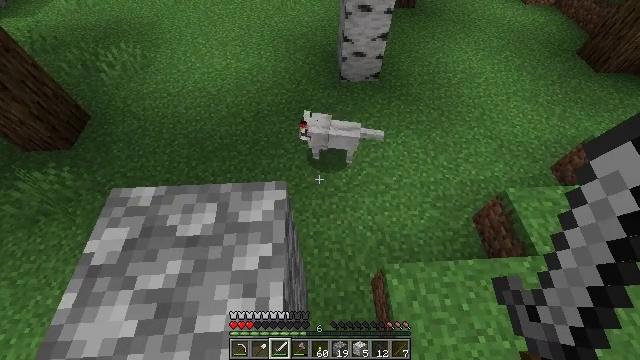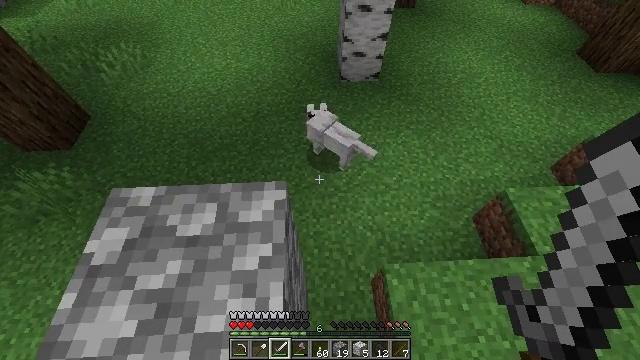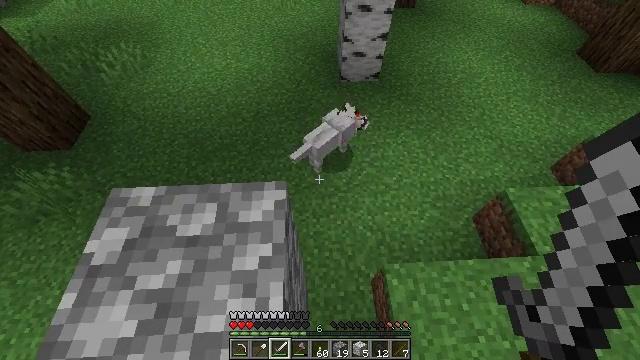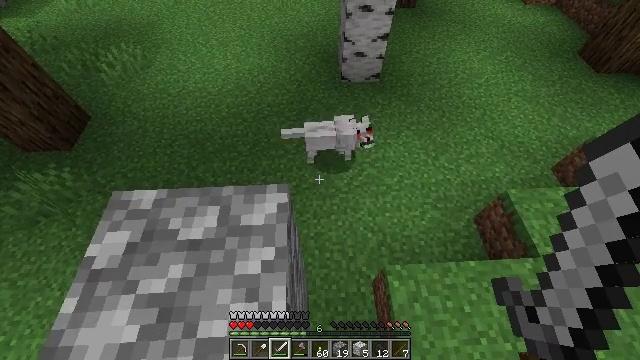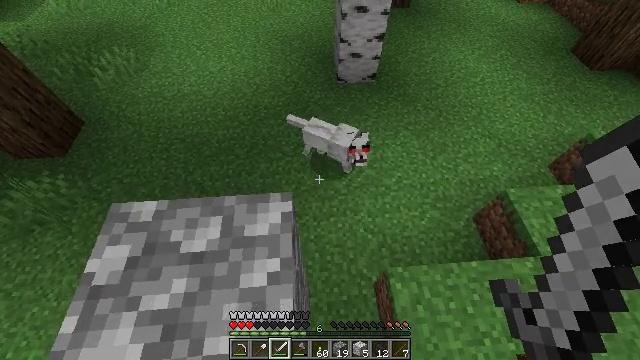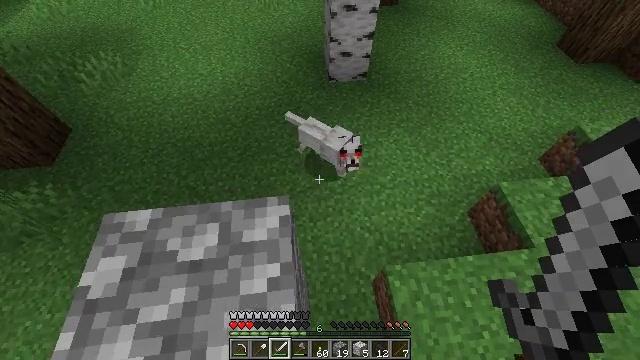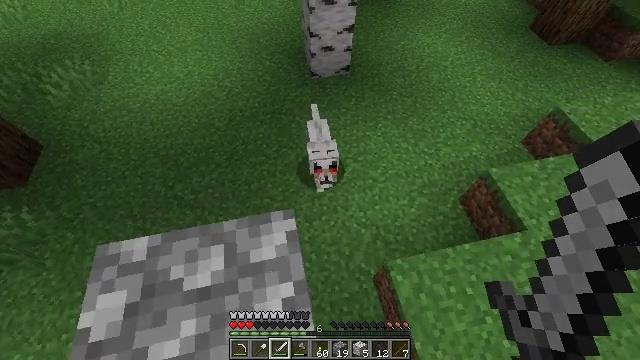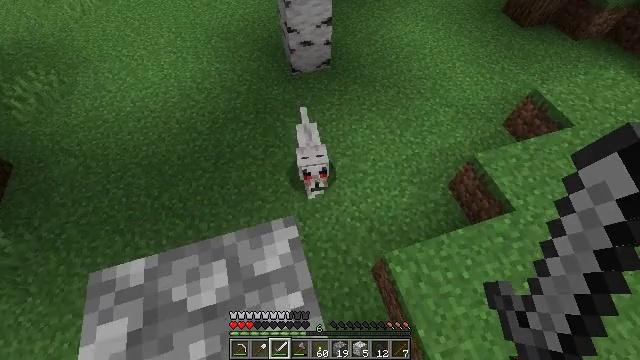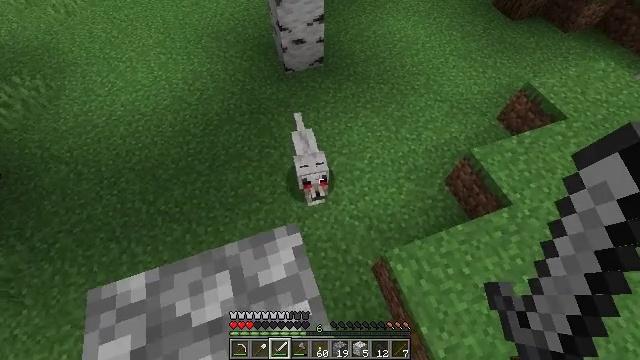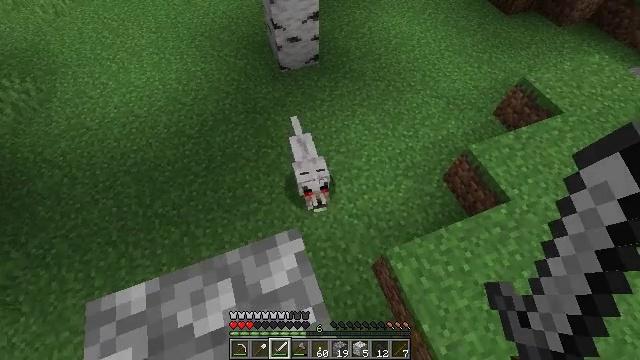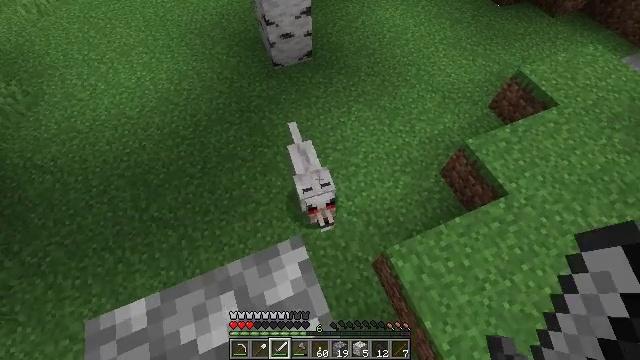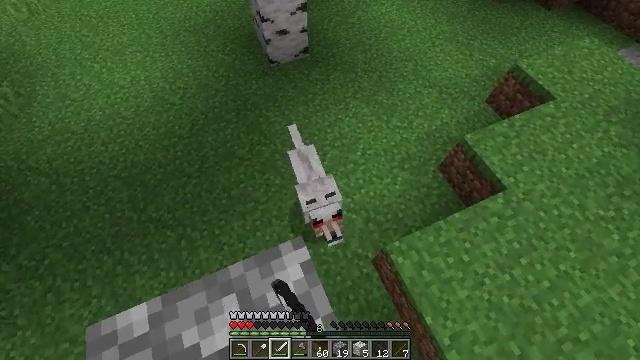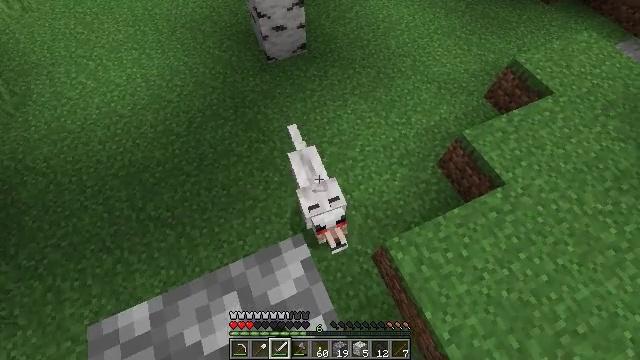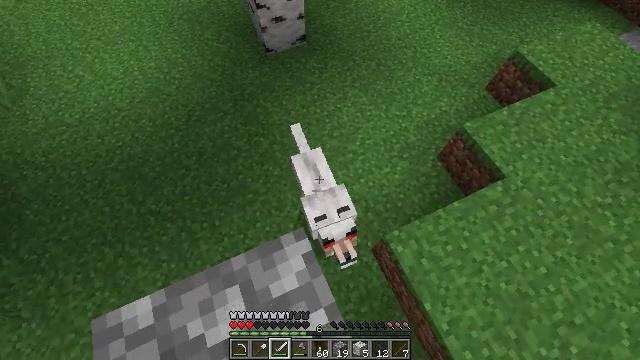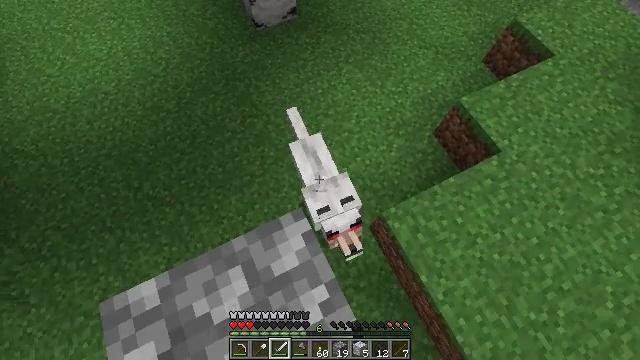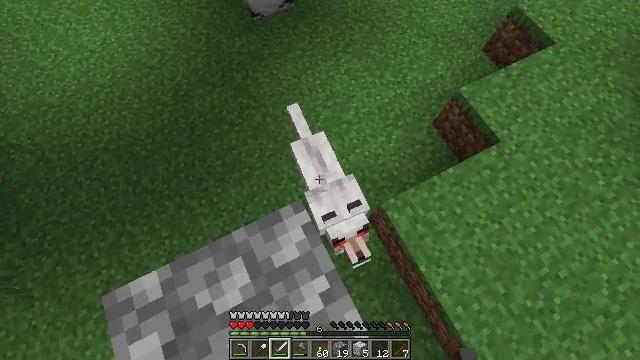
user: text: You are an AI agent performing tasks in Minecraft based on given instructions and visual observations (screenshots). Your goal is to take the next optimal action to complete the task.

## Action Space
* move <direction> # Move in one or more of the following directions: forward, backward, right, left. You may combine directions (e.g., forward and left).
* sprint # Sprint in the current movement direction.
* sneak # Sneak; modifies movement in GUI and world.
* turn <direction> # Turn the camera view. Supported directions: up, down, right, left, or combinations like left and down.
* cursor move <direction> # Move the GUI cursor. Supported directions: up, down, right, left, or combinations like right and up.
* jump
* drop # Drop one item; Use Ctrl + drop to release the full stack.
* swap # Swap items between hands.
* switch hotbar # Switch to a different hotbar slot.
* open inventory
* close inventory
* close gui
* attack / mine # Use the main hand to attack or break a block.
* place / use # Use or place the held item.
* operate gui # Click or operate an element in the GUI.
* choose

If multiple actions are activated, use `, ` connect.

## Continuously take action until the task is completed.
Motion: motion action
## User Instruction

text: Kill mobs.
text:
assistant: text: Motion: sneak
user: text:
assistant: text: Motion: sneak
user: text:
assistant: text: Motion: move forward and move left, sneak
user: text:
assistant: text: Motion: move forward and move left, sneak, turn right
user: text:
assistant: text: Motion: move forward and move left, sneak, turn right
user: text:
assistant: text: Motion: move forward and move left, sneak, turn right and down
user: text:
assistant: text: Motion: move forward and move left, sneak, turn right and down
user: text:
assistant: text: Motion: move forward, sneak, turn right
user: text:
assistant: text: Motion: move forward, sneak, turn right
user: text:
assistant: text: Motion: sneak, turn right and down, attack / mine
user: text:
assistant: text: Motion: sneak, turn right, attack / mine
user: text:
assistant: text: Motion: sneak, attack / mine
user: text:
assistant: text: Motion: sneak, turn down
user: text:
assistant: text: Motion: sneak, turn right and down
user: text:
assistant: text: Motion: sneak, turn down, attack / mine
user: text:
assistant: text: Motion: sneak, turn right and down, attack / mine
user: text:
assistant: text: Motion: sneak, turn right and down
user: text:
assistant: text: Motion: sneak, turn right and down, attack / mine
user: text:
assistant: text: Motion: sneak, turn right and down, attack / mine
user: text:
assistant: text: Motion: sneak, attack / mine